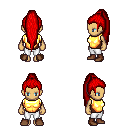
a pixel art fantasy rpg character, female body template, human, tanned skin, gold chest armor, white pants, red extra-long topknot hairstyle, brown shoes, four views (front, back, left, right), 2x2 character sprite sheet, small pixel art, hard edges, no anti-aliasing